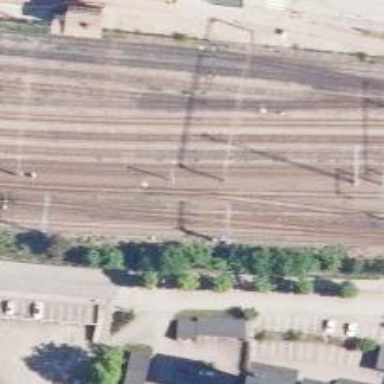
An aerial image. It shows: Railway track with continuous electrified contact lines.